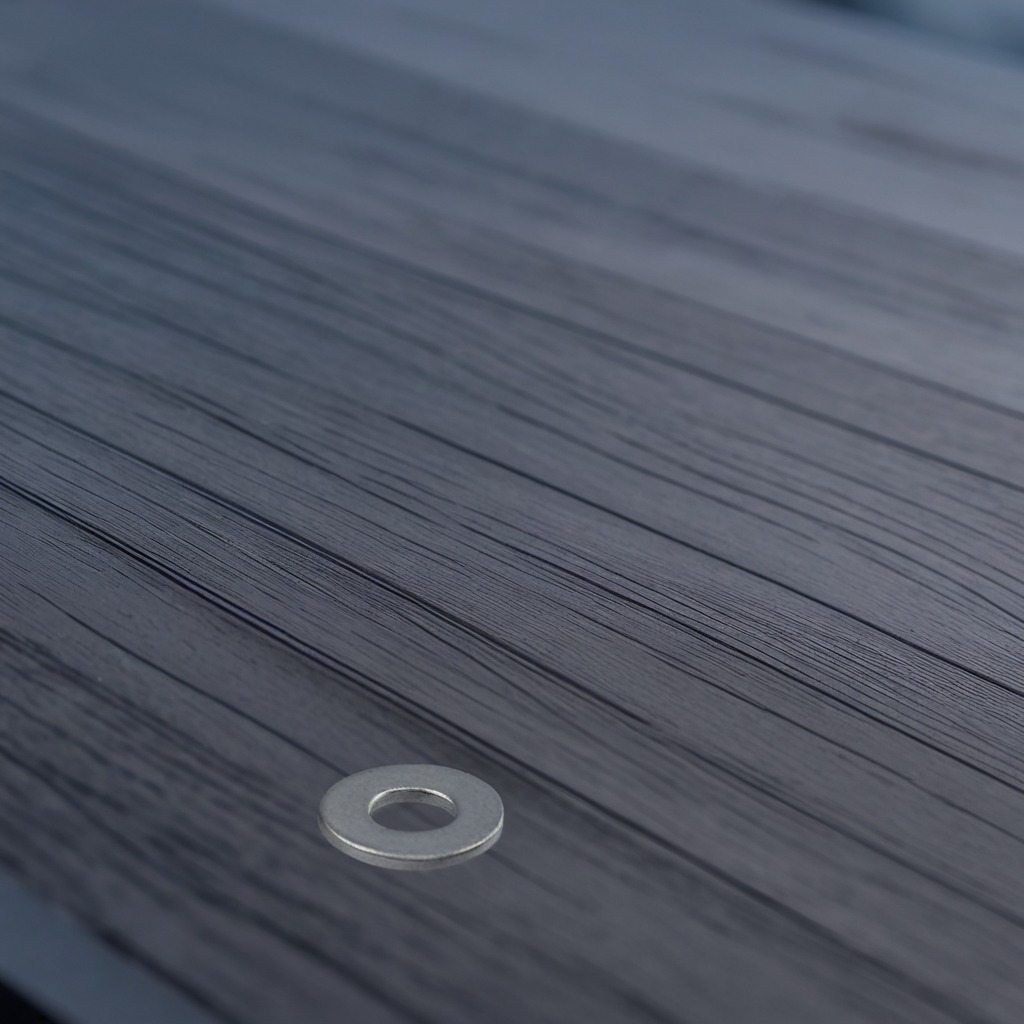
A flat metal washer lies on the table in a small garage at twilight.